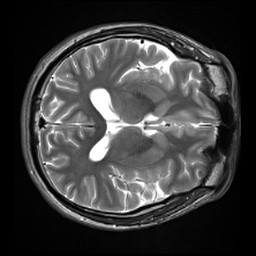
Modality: inplaneT2
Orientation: axial
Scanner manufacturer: siemens
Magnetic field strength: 3 T
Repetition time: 7.02 s
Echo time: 0.069 s